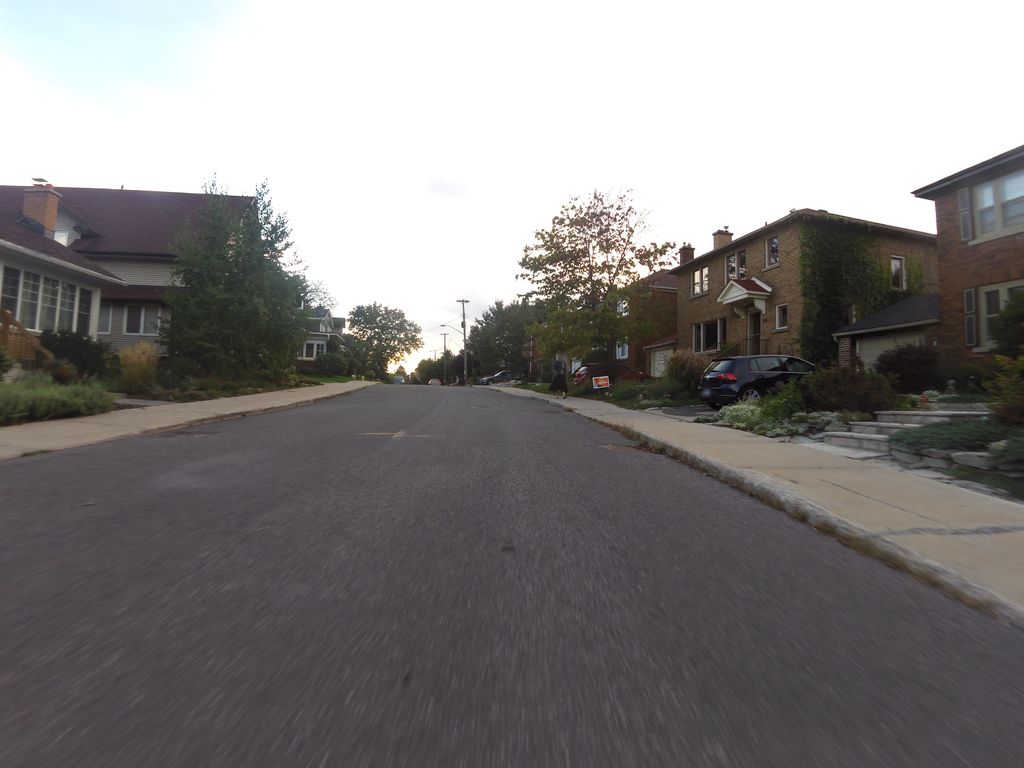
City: ottawa-gatineau